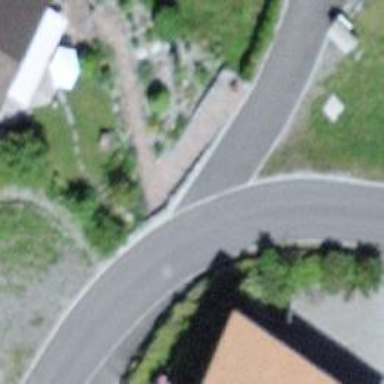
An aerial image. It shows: Asphalt road in residential area.